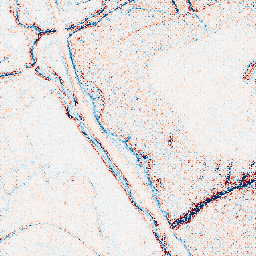
Category: edge_preserving
Decomposition family: bilateral
Decomposition parameters: d: 9
sigma_color: 50
sigma_space: 100
Upsampling method: regularized
Upsampling parameters: scale: 2
lambda_reg: 0.1
Upsampling scale: 2